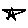
Label: star